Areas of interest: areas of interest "Business Office Building"
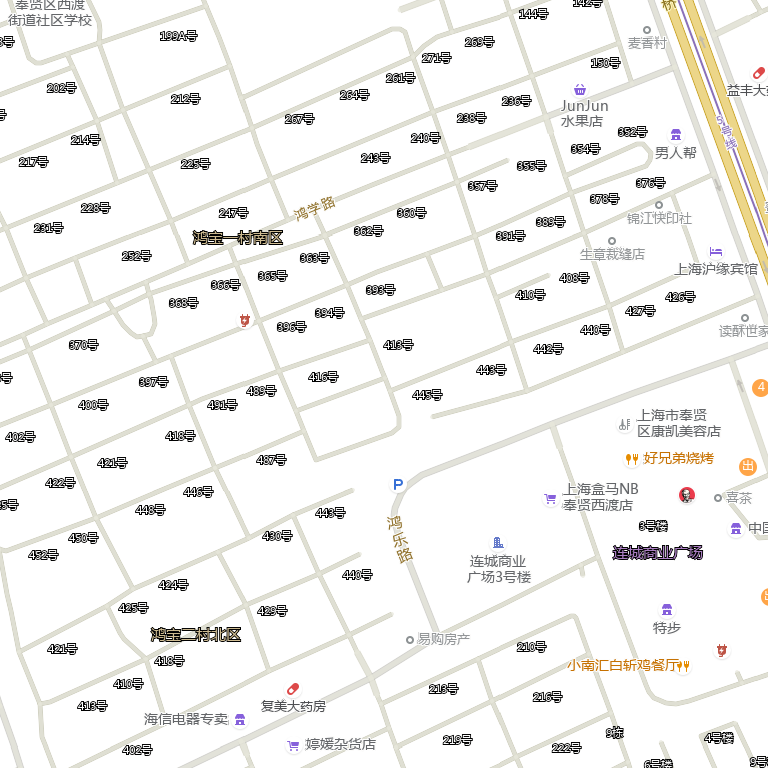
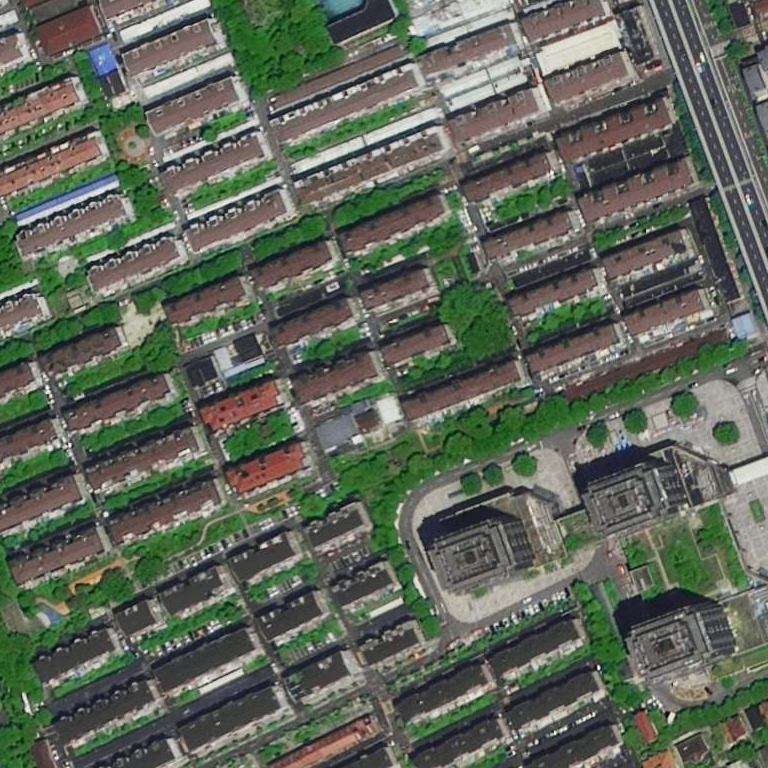